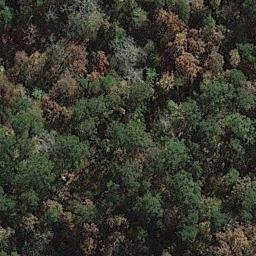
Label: forest